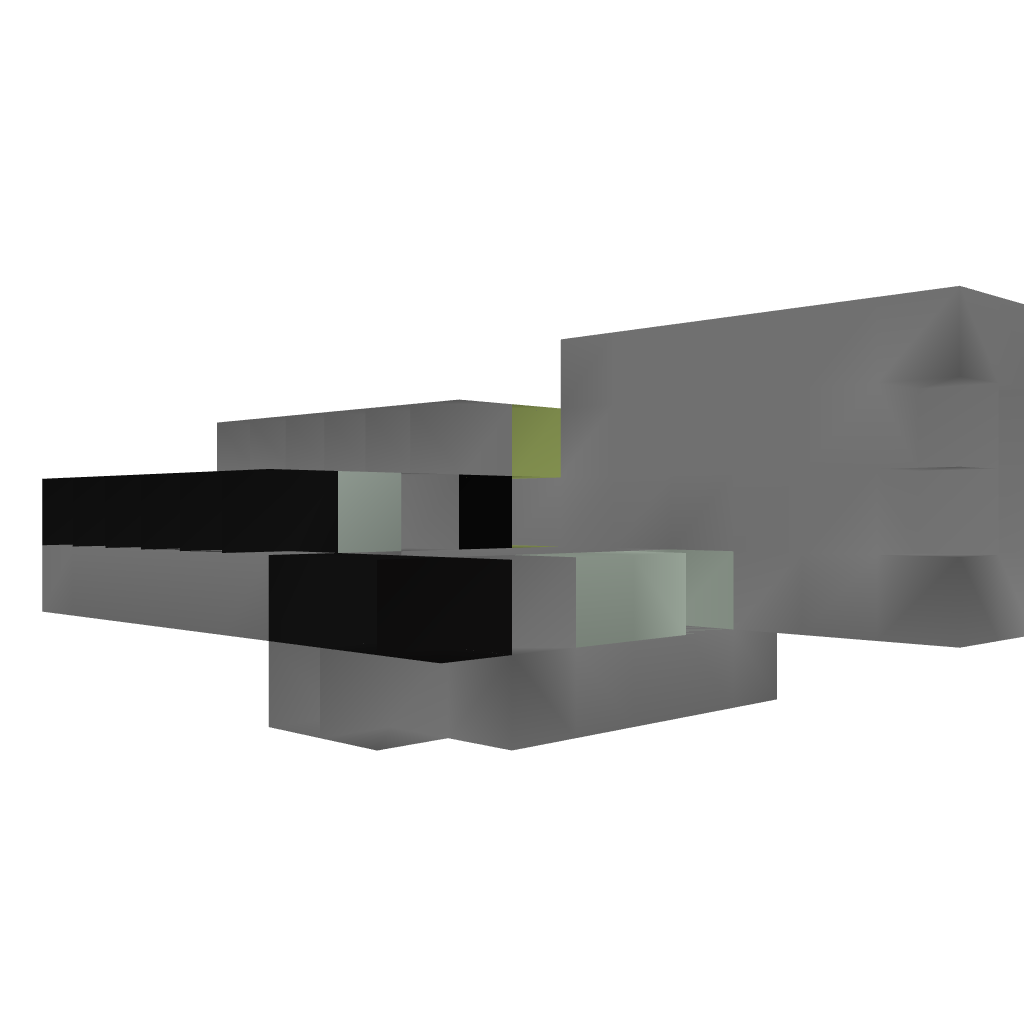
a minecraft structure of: Simple Cave Trap